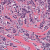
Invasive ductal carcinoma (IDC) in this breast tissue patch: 1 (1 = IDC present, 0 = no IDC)